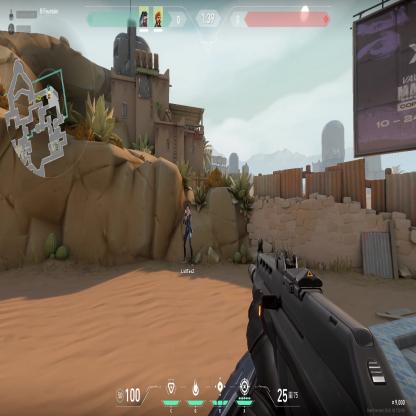
Label: teammate